Aerial crown-view tile of a tropical tree (Barro Colorado Island, Panama), acquired 20241014:
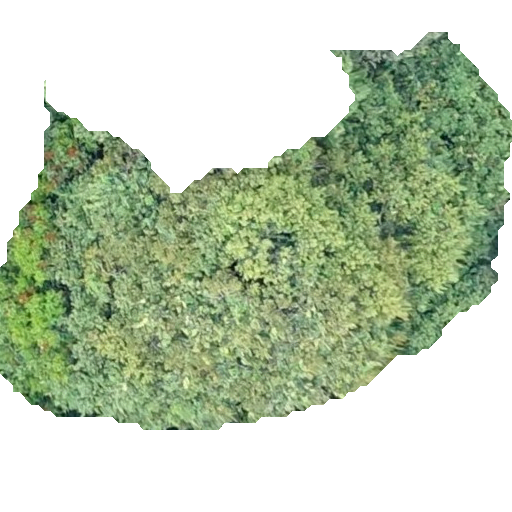
Species: Sloanea terniflora
GBIF accepted scientific name: Sloanea terniflora
Crown area: 206.425 m²